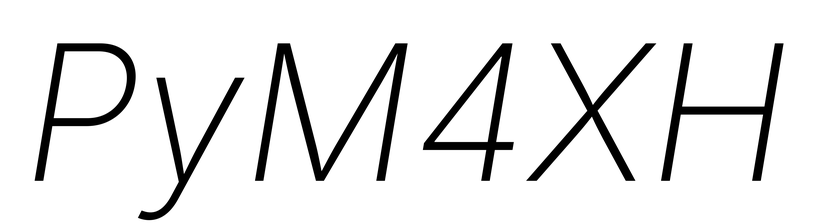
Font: Inter-Italic_ExtraLight_Italic